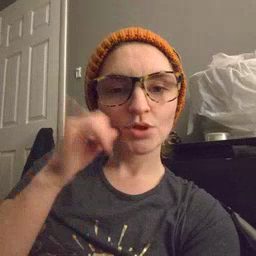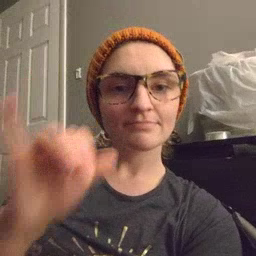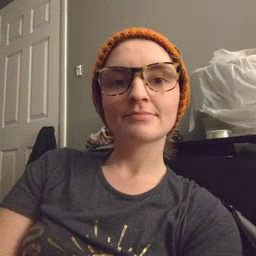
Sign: yesterday